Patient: sex F, age 46
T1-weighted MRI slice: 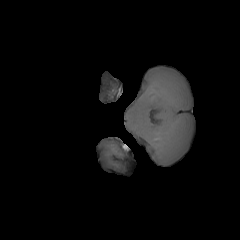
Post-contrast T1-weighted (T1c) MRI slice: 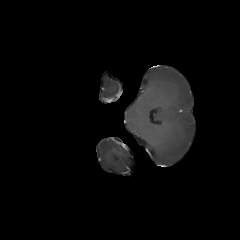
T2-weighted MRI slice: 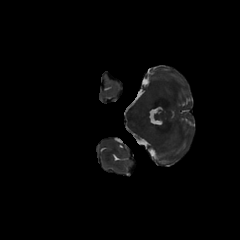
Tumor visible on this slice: no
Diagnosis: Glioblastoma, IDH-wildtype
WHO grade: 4